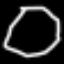
Label: octagon